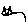
Label: cat